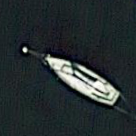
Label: Civil_yacht